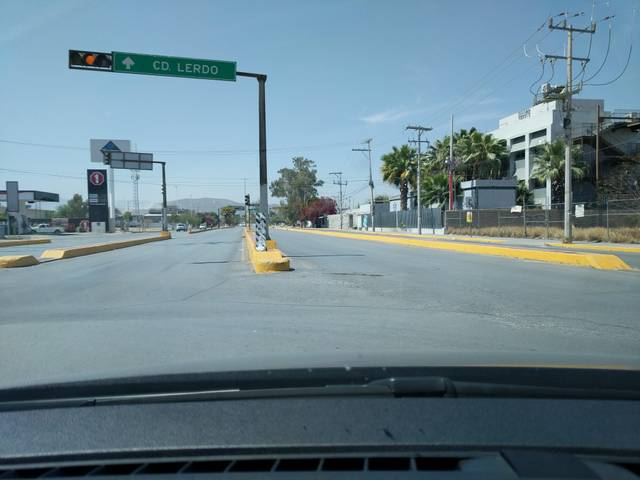
Region: Mexico
Coordinates: 25.555, -103.507